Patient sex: F
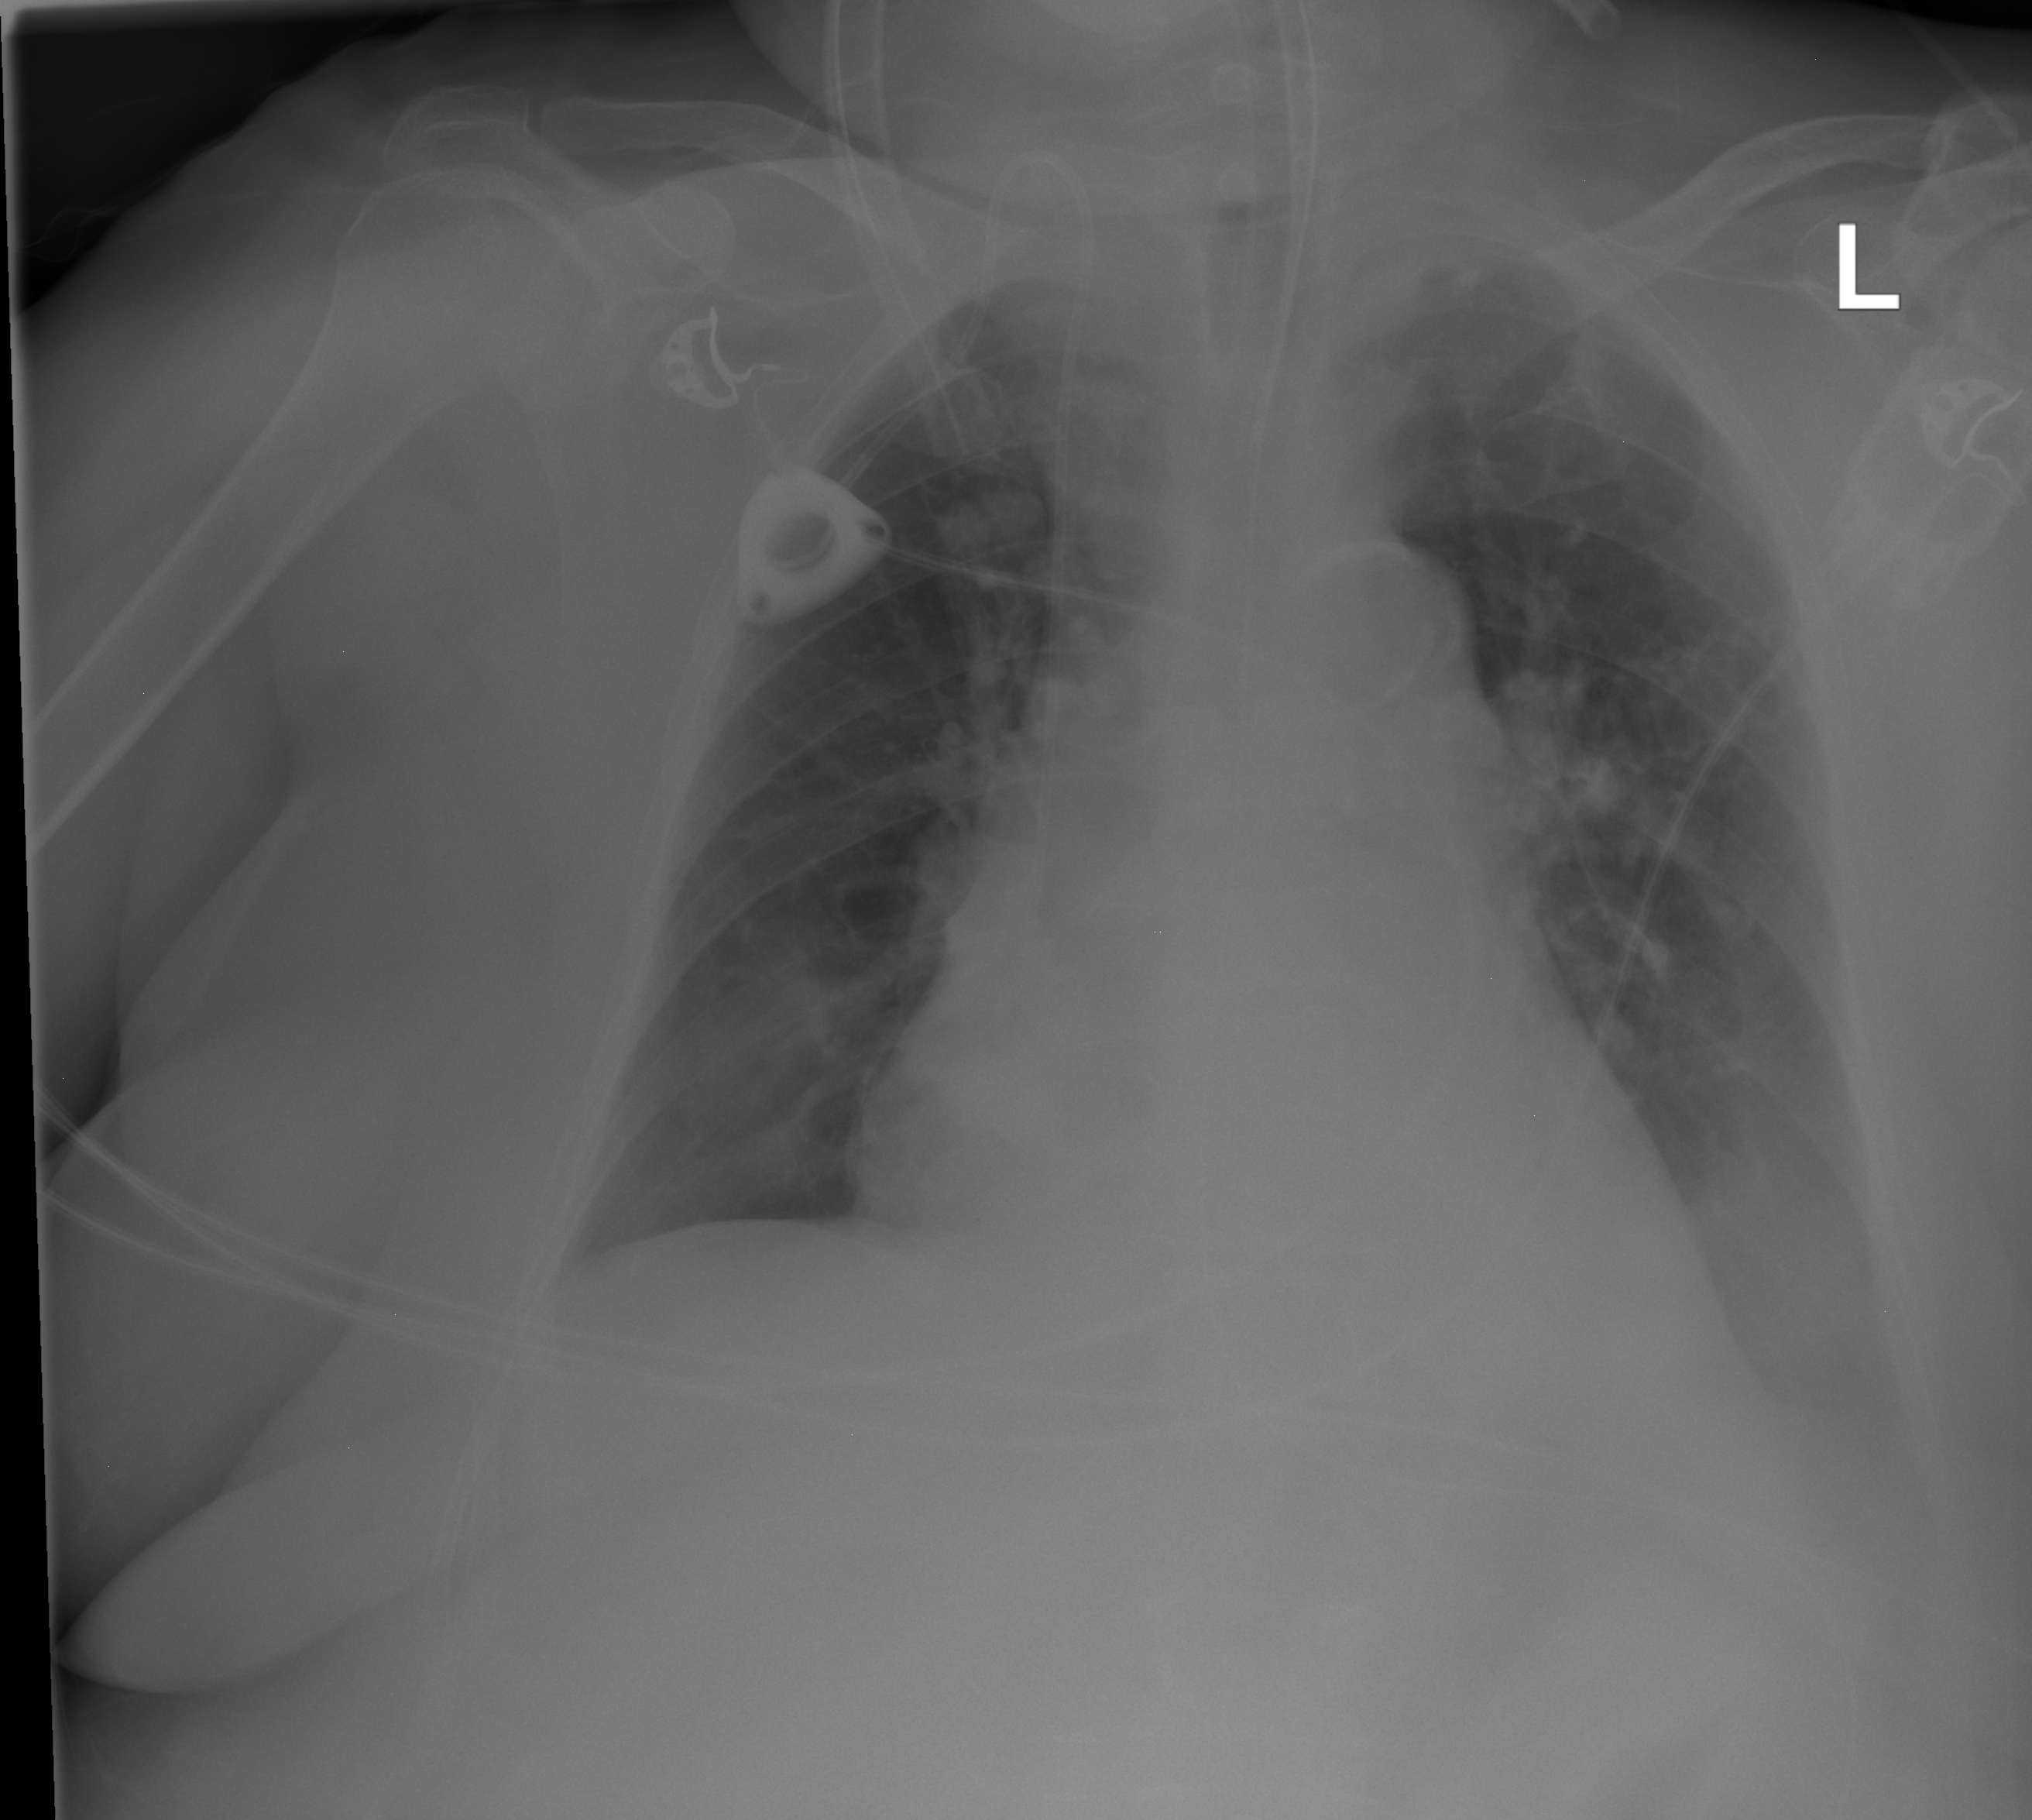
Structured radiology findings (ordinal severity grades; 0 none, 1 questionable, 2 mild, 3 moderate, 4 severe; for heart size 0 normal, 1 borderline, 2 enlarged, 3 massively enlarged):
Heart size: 2
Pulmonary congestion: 0
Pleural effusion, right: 0
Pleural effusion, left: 2
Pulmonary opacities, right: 0
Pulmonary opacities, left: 1
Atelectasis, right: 0
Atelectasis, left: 2